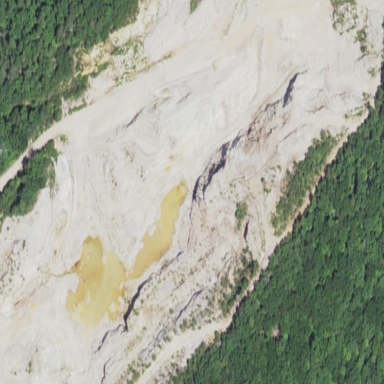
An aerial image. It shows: Quarry area.